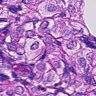
Metastatic tissue present: yes